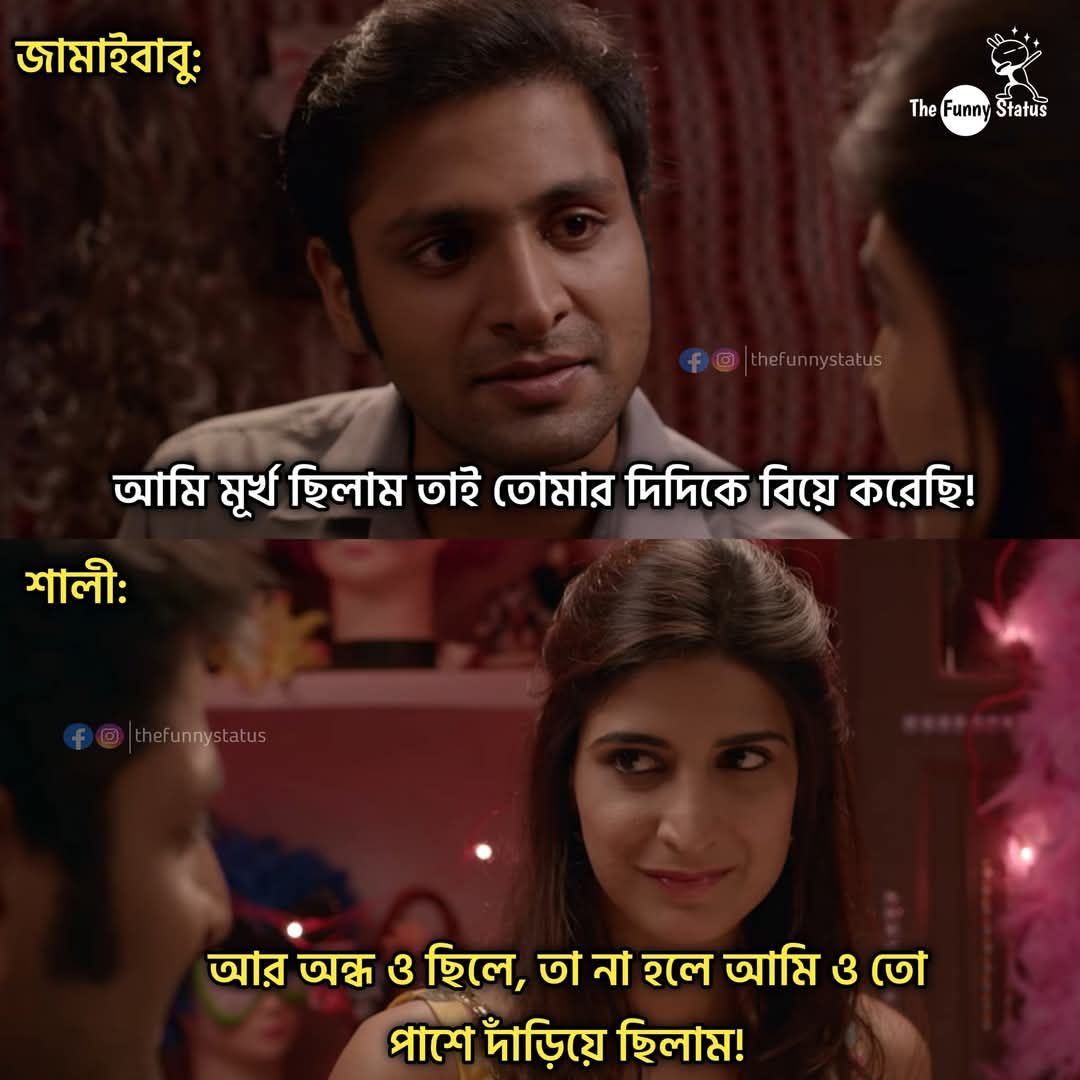
Text: জামাইবাবু:
আমি মূর্খ ছিলাম তাই তোমার দিদিকে বিয়ে করেছি!
শালী:
আর অন্ধ ও ছিলে, তা না হলে আমি ও তো পাশে দাঁড়িয়ে ছিলাম!
Label: Non Hate